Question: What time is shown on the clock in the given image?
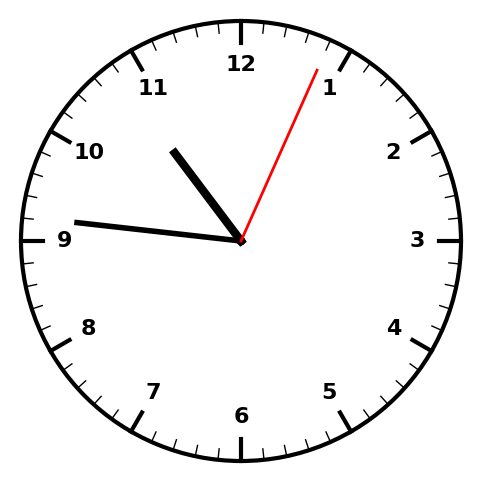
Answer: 10:46:04